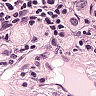
Metastatic tissue present: yes